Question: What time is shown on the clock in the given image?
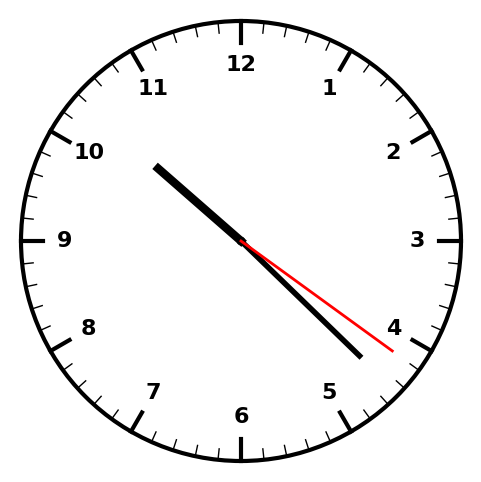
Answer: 10:22:21